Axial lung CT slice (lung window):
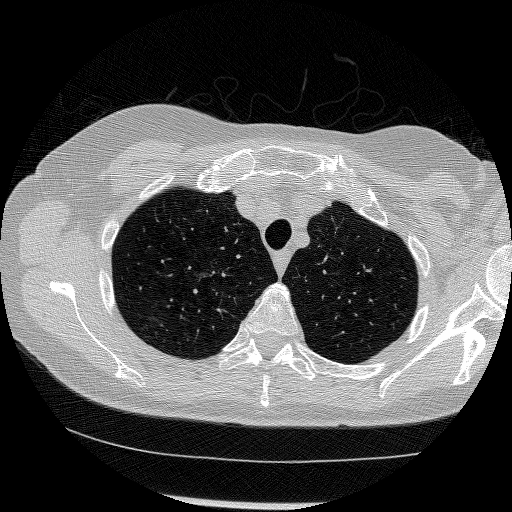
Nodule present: no